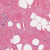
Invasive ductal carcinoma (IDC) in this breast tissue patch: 0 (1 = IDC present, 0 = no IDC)